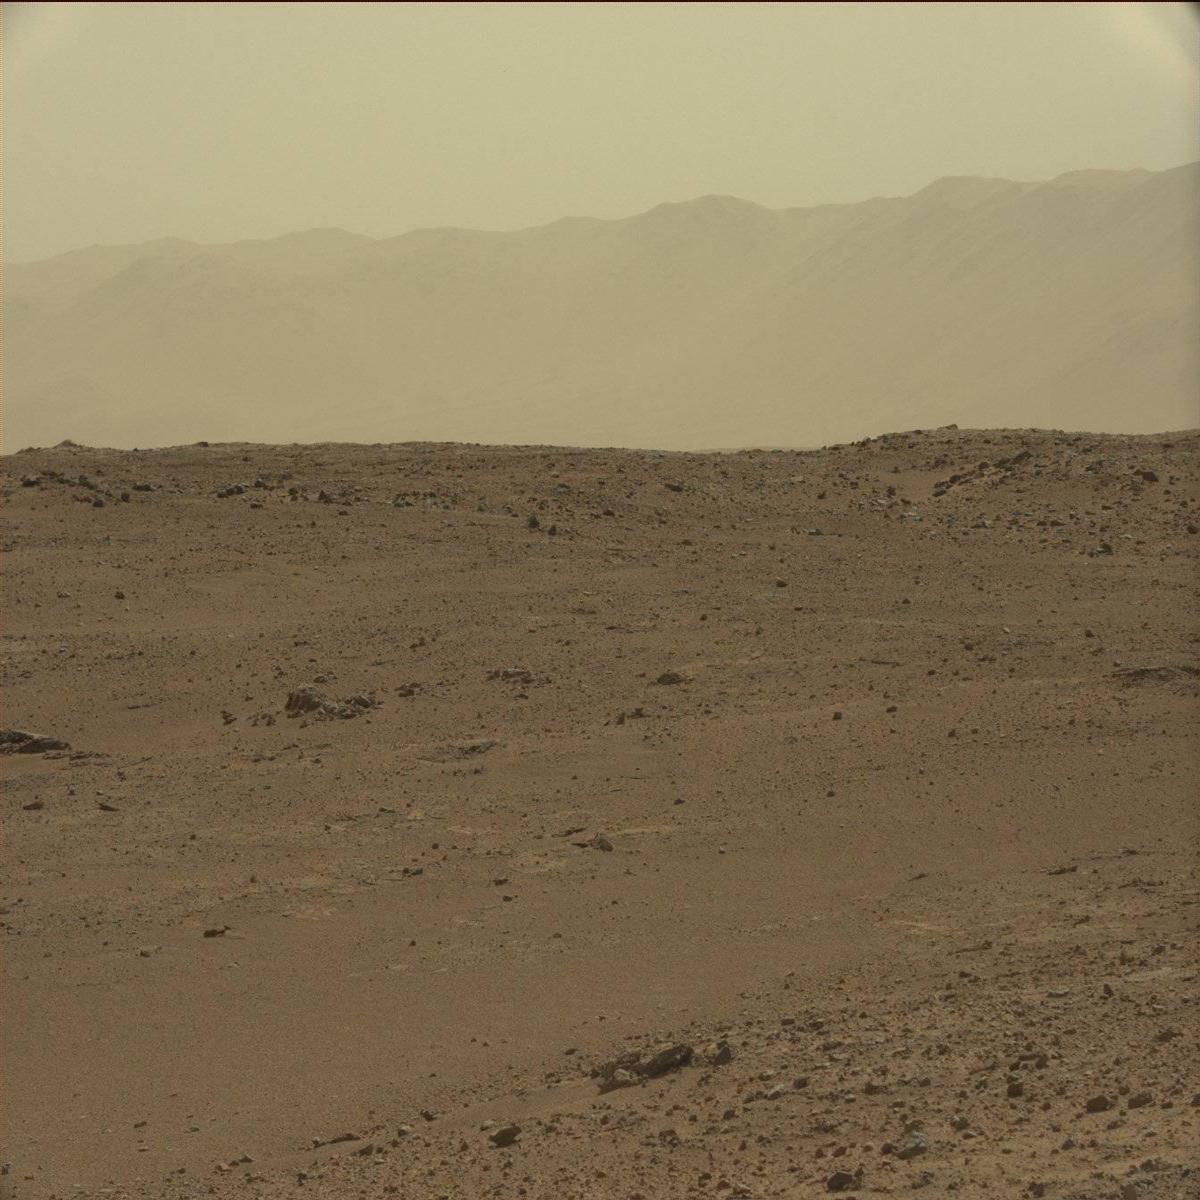
Terrain classes present: Bedrock, Ridge, Sand / Soil, Sky